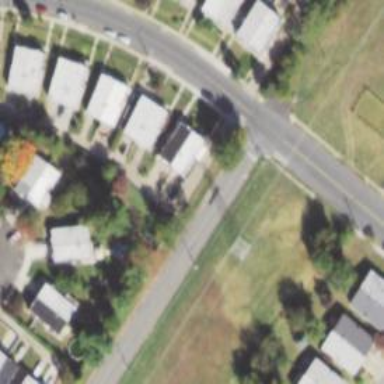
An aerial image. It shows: Residential road.